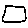
Label: square